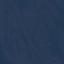
Land use / land cover: SeaLake